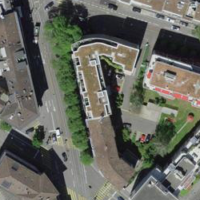
EUNIS habitat code: 54
Species observed at this site:
Stellaria media